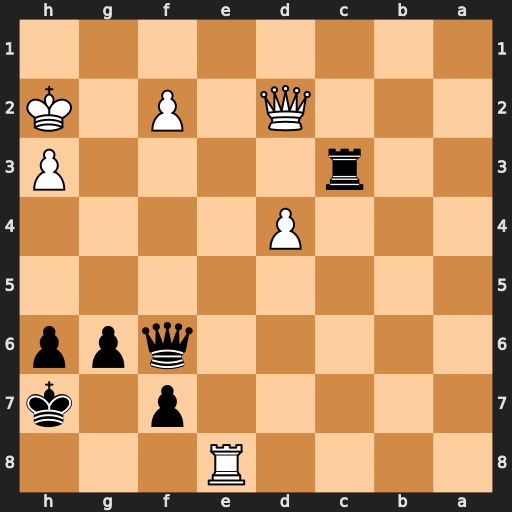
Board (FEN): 4R3/5p1k/5qpp/8/3P4/2r4P/3Q1P1K/8
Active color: b
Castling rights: -
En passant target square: -
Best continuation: Rf3 Kg2 Qf5 Re3 Qxh3+